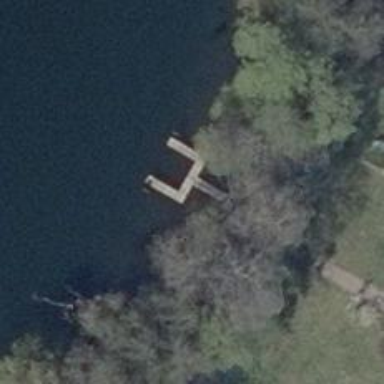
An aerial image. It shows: Man-made pier.